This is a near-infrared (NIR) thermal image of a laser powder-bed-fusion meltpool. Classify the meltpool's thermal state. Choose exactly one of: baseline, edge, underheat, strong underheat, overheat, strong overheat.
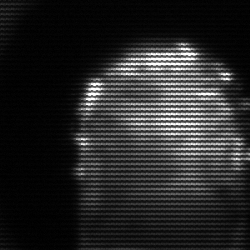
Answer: baseline